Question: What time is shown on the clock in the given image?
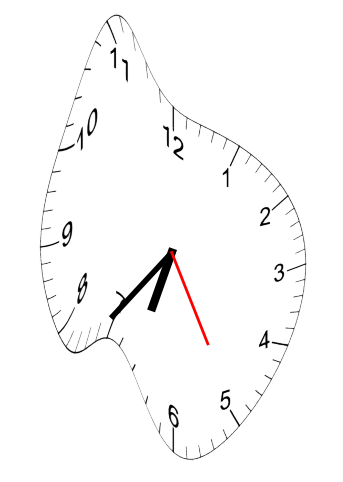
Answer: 06:36:25